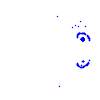
Particle: pion